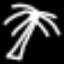
Label: palm tree